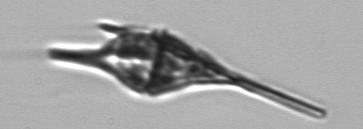
Label: Tripos_lineatus